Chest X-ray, PA view. Patient: 28 years old, sex M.
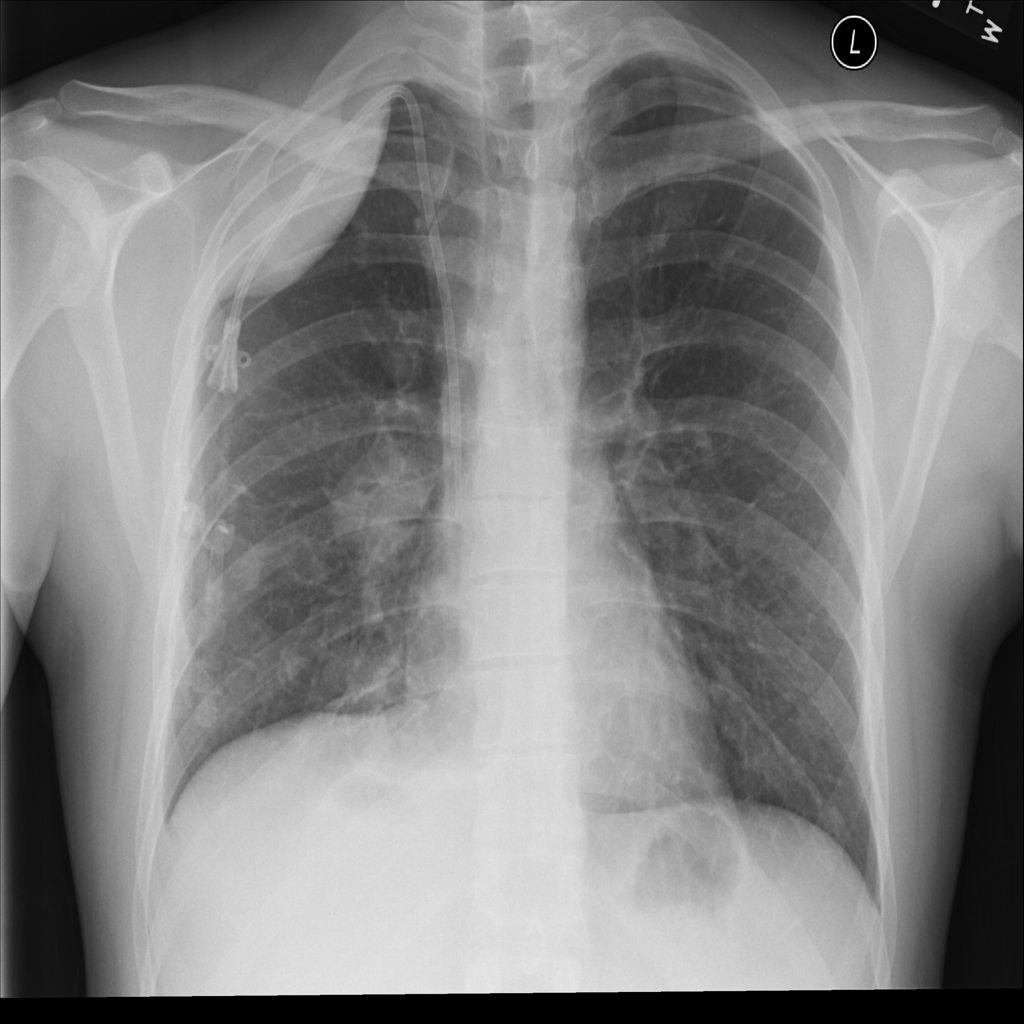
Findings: Effusion